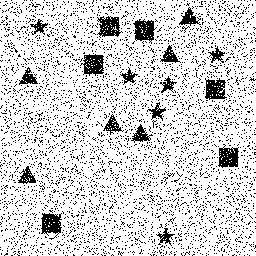
Squares: 6
Triangles: 6
Stars: 6
Total shapes: 18